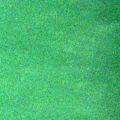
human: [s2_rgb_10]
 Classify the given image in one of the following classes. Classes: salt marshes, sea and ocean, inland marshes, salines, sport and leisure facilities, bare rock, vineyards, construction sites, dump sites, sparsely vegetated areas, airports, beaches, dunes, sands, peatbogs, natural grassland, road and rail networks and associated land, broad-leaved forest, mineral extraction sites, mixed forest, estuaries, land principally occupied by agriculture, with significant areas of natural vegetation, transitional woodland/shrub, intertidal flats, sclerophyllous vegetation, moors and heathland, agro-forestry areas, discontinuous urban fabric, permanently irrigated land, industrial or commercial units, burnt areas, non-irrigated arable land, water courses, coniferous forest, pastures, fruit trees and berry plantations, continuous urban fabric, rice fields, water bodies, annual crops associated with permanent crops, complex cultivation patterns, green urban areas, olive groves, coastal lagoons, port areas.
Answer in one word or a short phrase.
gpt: sea and ocean